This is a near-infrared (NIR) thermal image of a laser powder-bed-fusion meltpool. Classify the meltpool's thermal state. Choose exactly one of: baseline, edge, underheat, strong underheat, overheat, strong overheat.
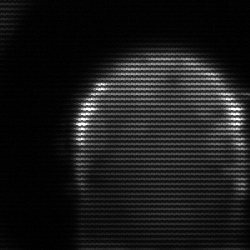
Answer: edge